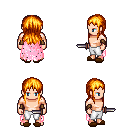
a pixel art fantasy rpg character, male body template, human, light skin, pink tattered cape, white pants, light blonde unkempt hairstyle, leather bracers, brown slippers, dagger, four views (front, back, left, right), 2x2 character sprite sheet, small pixel art, hard edges, no anti-aliasing